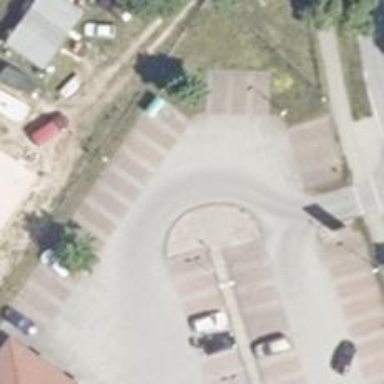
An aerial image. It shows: Road serving as parking aisle.